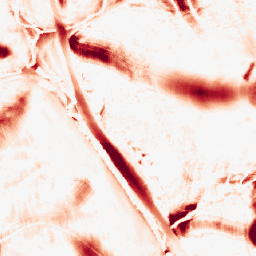
Category: morphological
Decomposition family: morphological_ellipse
Decomposition parameters: operation: opening
width: 50
height: 50
Upsampling method: area
Upsampling parameters: scale: 2
Upsampling scale: 2